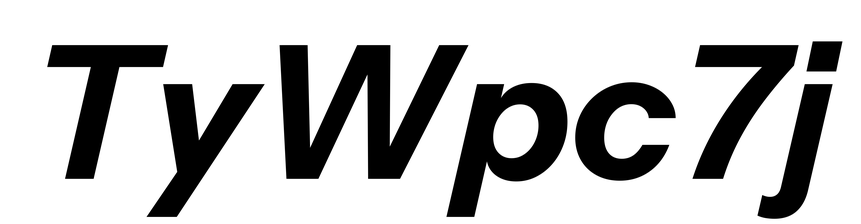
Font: InstrumentSans-Italic_Bold_Italic